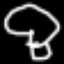
Label: mushroom